Aerial crown-view tile of a tropical tree (Barro Colorado Island, Panama), acquired 20241112:
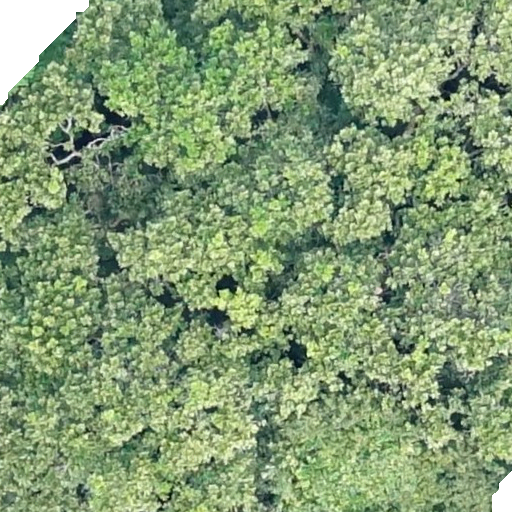
Species: Anacardium excelsum
GBIF accepted scientific name: Anacardium excelsum
Crown area: 642.421 m²